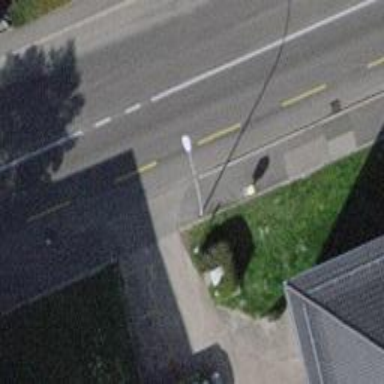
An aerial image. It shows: Kerb serving as barrier.